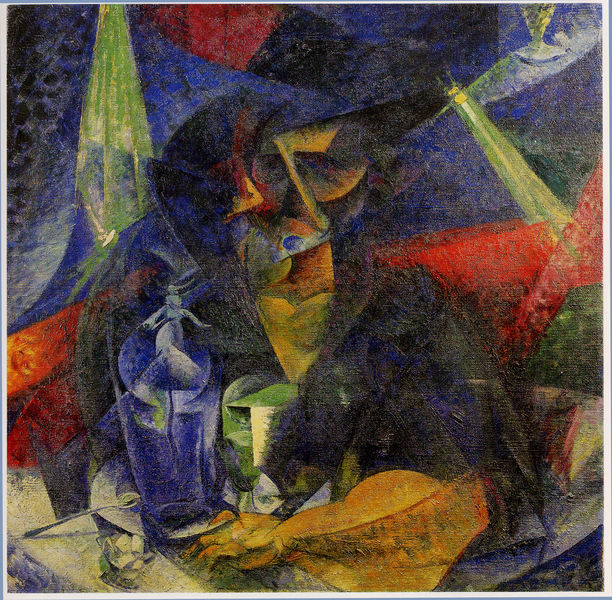
Titel: Donna al caffè - Compenetrazione di luci e di piani
Künstler: Umberto Boccioni
Standort: Milano
Institution: Civico Museo d'Arte Contemporanea / Palazzo Reale
Schlagwörter: blau, dunkel, gemälde, hand, kopf, körper, mann, schatten, weiß, gelb, grün, kubismus, kubistisch, menschen, sitzen, bar, bewegung, braun, bunt, cafe, finger, frau, getränk, glas, grau, hell, hut, licht, lichter, mund, nase, orange, profil, raum, schwarz, stirn, stuhl, stützen, tisch, blick, rot, tiere, expressionismus, leute, malerei, flasche, gesichter, lokal, trinken, arm, augen, gesicht, mensch, teller, bildnis, hals, portrait, porträt, tischdecke, öl, einsam, auge, figur, kelch, sessel, sitzend, personen, person, tänzerin, traurig, affe, düster, italien, moderne, abstrakt, farben, fläche, modern, farbe, formen, hellgrün, linien, bank, scheinwerfer, figuren, löffel, spitz, muskeln, streifen, abstraktion, gestalt, abstrahiert, katze, futurismus, eckig, rechteck, expressionistisch, futuristisch, strahlen, linie, restaurant, form, stücke, absinth, strahl, kreise, krallen, organisch, flecken, stück, geometrisch, picasso, muskel, wesen, fleckig, lich, säufer, trinker, dreiecke, fee, kanten, tänzer, difus, sonnen, lichtkegel, buntstift, zauberer, glass, facetten, marc, blaub, splitter, zersplittert, glasflasche, zucker, braque, gesplittert, pablo, gris, aufgebrochen, spotlight, cubismus, habd, flasched, perspetiven, schwarz dunkelheit, siffon, sifonflasche, siphonflasche, würfelzucker, zerstückelt, syphon, blau rot grün gelb braun